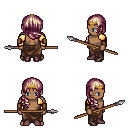
a pixel art fantasy rpg character, male body template, human, dark skin, gold arm armor, robe skirt, white blonde right-swept hairstyle, gold tiara, leather bracers, maroon shoes, spear, four views (front, back, left, right), 2x2 character sprite sheet, small pixel art, hard edges, no anti-aliasing